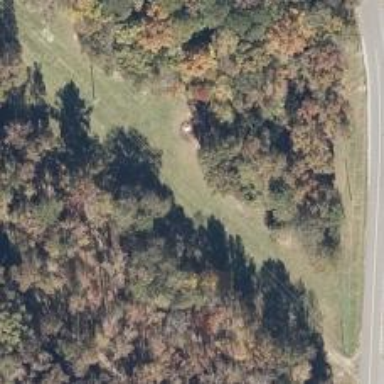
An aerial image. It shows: Disc golf course on leisure land.